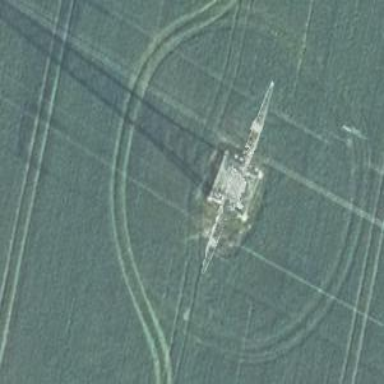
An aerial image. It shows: Power tower.